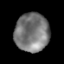
Tissue: lung
Cell type: Epithelial cells
Senescence score: 0.1919
Nuclear area (px): 1284
Mean DAPI intensity: 121.379